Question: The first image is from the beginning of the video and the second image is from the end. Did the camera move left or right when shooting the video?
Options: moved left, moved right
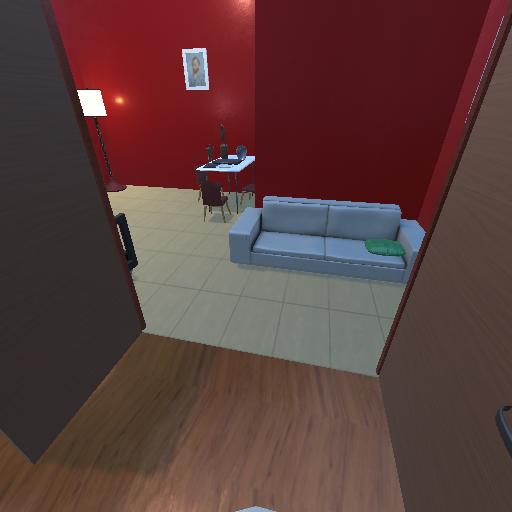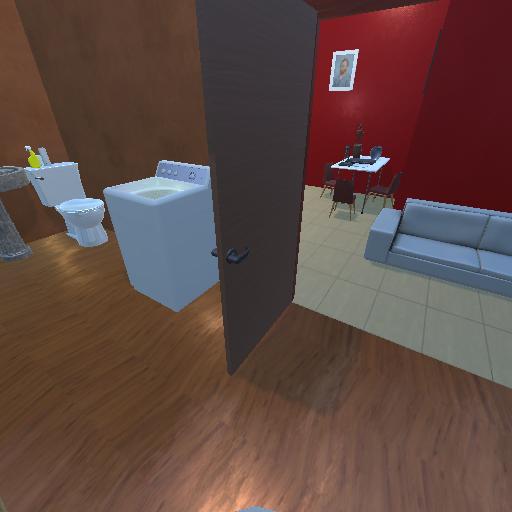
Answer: moved left